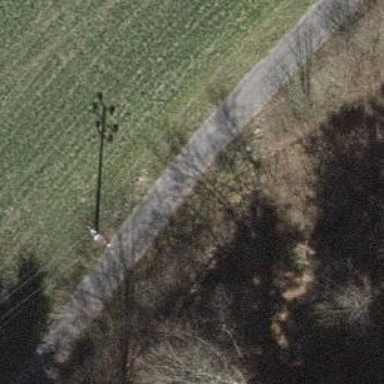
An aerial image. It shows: Minor power line with three cables.